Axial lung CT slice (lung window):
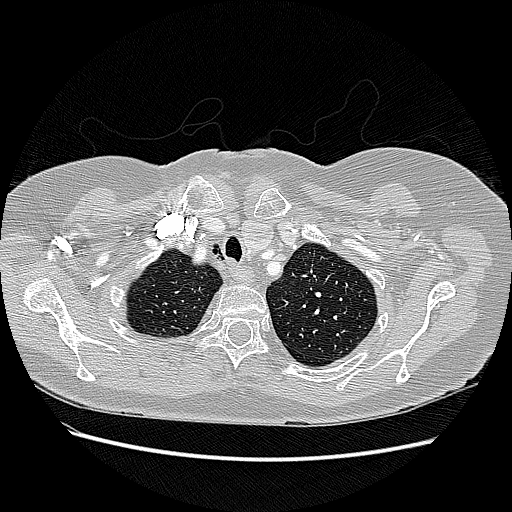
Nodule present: no